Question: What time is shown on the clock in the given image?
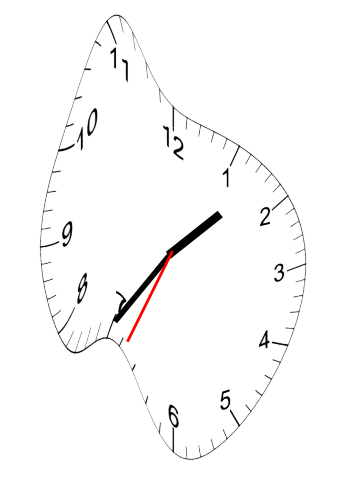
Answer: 01:35:34